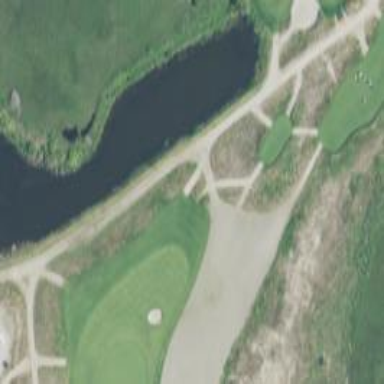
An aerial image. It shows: Path used for both walking and golf.